Question: I'm trying to understand how NSArrayController works...
- - - -
1. I didn't do anything(write any code) to let NSArrayController know the two methods above, why they are called automatically when I click the add/remove button? What happened?
2. What add/remove method does NSArrayController use?
3. Does NSArrayController smart enough to recognized those methods? What if I modified the method names randomly, will it be called correctly?
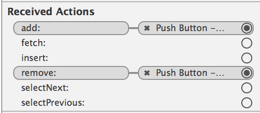
Answer: I think I finally understand:
By following "<URL> Patterns". NSArrayController is smart enough to recognize the "insert" "remove" methods automatically.
If you alter the method name without following the accessor pattern. It will not work.